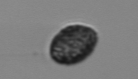
Label: Pseudochattonella_farcimen